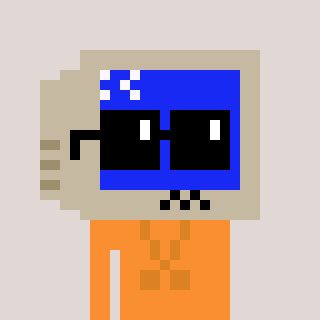
a pixel art character with square black sunglasses, a old monitor-shaped head and a orange-colored body on a warm background